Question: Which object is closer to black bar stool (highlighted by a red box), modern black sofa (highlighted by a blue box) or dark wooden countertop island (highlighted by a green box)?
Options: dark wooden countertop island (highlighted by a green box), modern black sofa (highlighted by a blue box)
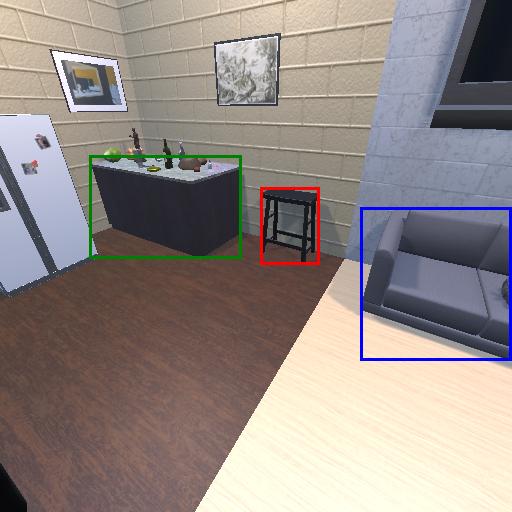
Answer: dark wooden countertop island (highlighted by a green box)